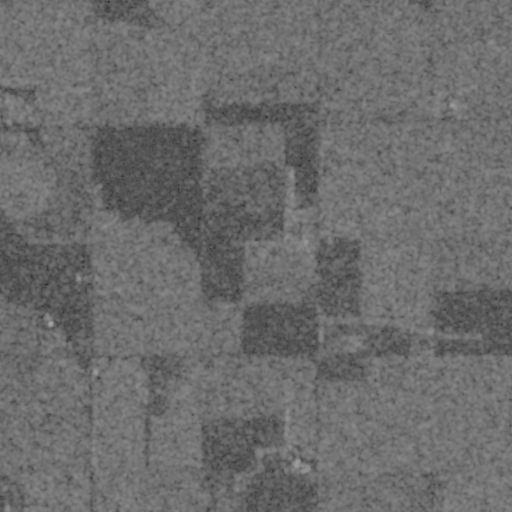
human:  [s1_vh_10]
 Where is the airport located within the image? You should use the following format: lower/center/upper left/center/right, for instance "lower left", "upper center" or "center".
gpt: The airport is located in the lower left of the image.
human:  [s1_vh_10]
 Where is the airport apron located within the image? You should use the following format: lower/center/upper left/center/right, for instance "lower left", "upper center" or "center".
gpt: The airport apron is located in the center left of the image.
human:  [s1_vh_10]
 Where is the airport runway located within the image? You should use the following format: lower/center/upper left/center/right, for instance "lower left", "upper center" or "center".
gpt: The airport runway is located in the center left of the image.
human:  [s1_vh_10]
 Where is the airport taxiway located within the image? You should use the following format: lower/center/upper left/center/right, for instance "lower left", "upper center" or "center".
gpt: The airport taxiway is located in the center left of the image.
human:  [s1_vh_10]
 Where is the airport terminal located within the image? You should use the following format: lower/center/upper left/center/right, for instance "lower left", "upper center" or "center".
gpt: The airport terminal is located in the center left of the image.
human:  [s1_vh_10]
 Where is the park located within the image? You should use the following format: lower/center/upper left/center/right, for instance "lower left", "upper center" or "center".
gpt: The park is located in the lower left of the image.
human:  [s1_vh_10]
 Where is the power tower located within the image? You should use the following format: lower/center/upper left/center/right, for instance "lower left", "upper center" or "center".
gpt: The power tower is located in the upper right of the image.
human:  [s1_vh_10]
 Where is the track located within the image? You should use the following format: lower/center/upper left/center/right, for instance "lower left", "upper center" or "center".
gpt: There is no track in the image.

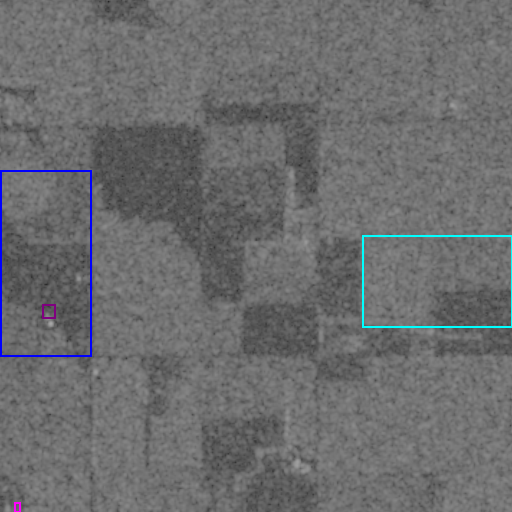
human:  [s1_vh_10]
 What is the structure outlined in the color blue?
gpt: The structure outlined in blue is an airport.
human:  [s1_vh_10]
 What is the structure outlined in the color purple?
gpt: The structure outlined in purple is an airport apron.
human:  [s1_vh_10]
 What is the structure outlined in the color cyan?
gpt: The structure outlined in cyan is a crop field.
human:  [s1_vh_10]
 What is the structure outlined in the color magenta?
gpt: The structure outlined in magenta is a park.
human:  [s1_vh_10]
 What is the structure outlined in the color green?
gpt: There is no green outline.